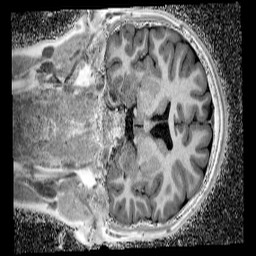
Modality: UNIT1_denoised
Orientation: coronal
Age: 13
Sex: male
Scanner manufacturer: siemens
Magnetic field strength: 3 T
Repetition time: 4 s
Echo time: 0.00299 s